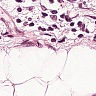
Metastatic tissue present: yes